Brain MRI, t1w sequence, axial 2D slice.
Patient: age 33, sex F, weight 78 kg, height 1.78 m
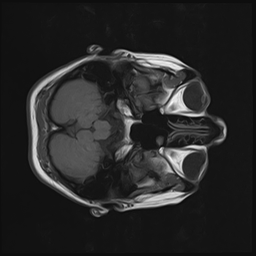